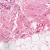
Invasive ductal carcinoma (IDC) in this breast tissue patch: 0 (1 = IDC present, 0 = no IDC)